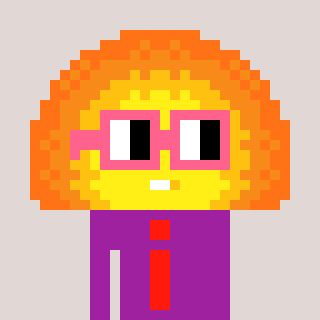
a pixel art character with square pink glasses, a sunset-shaped head and a magenta-colored body on a warm background